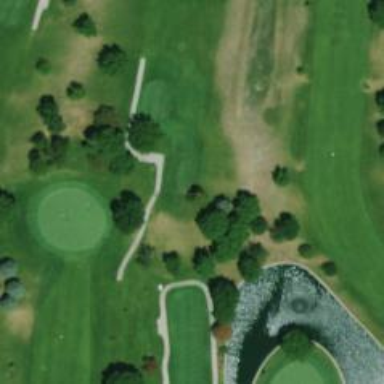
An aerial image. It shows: Pathway for golfing.